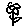
Label: flower